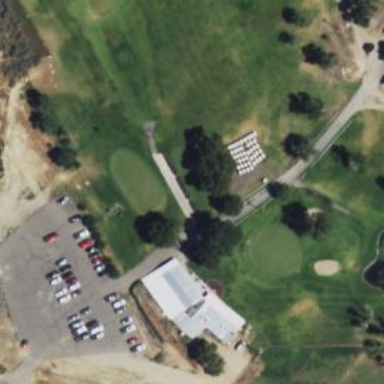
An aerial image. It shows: Golf cartpath that is also road path.